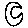
Label: moon